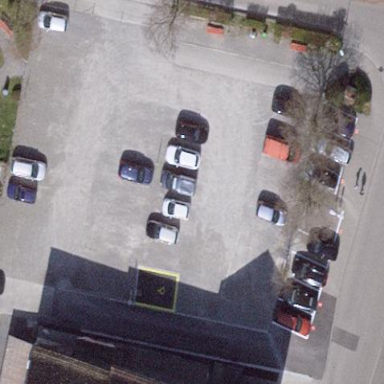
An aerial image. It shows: Parking area with pebblestone surface.